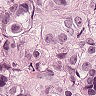
Metastatic tissue present: yes